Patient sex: M
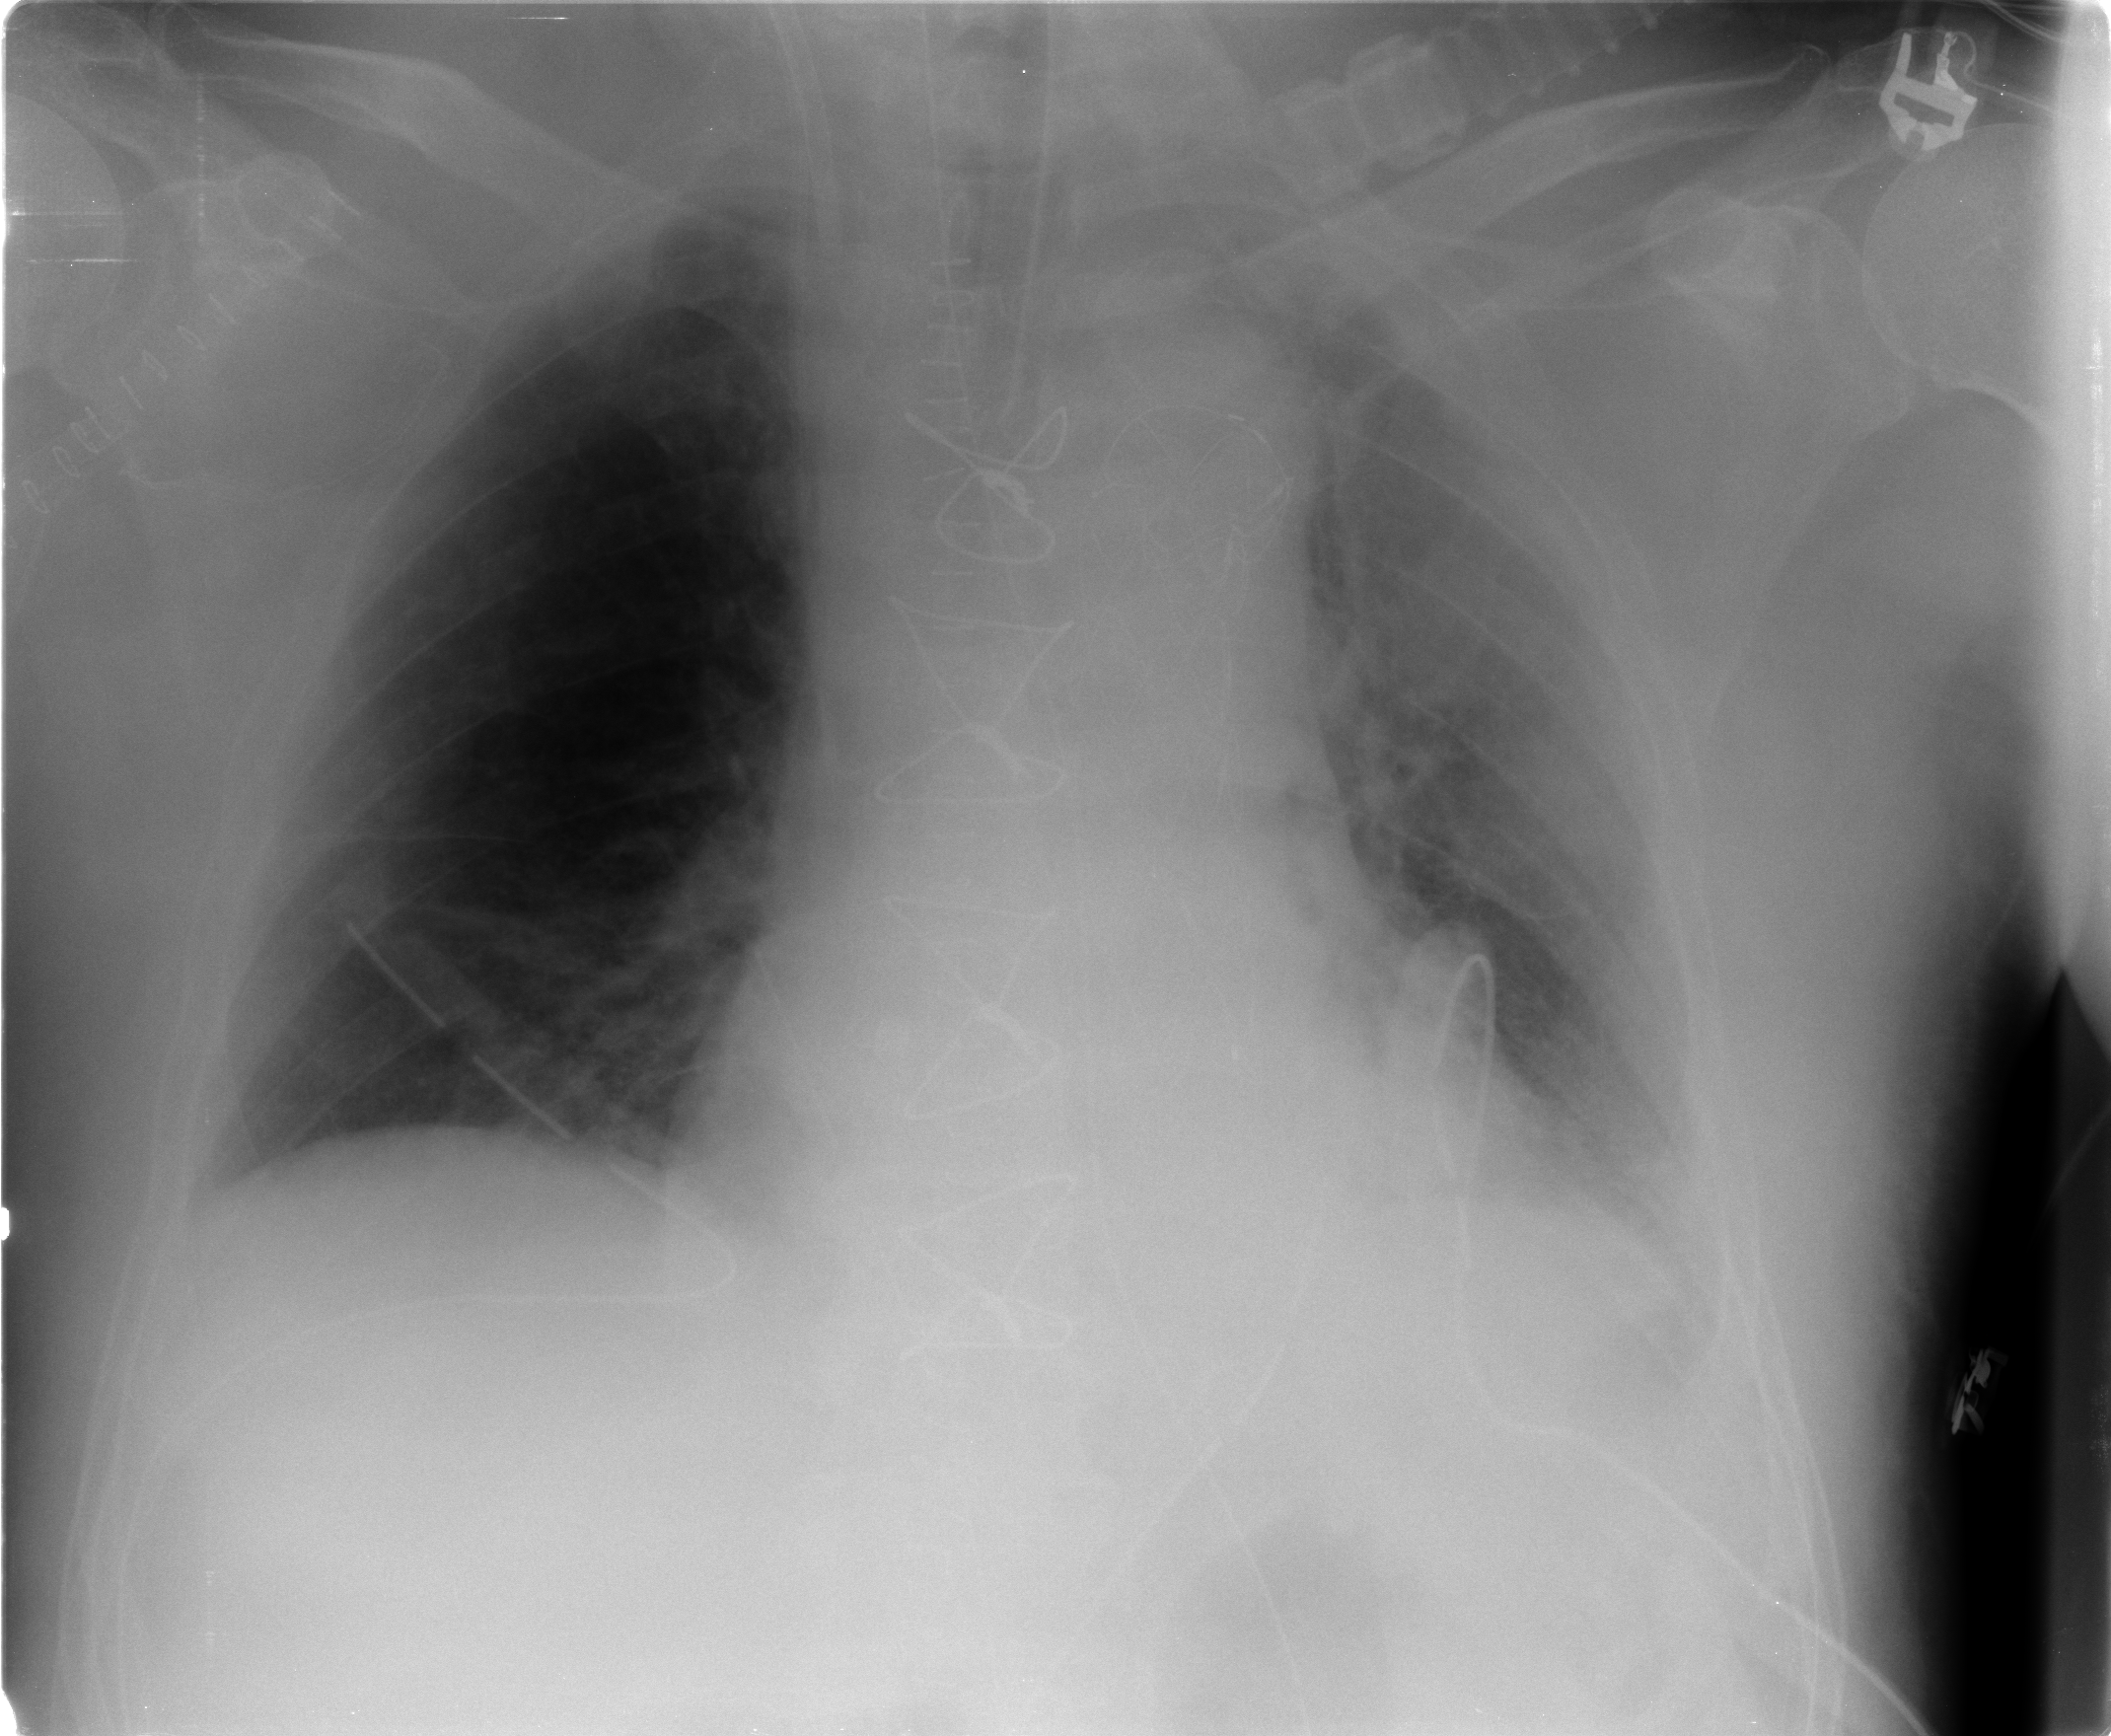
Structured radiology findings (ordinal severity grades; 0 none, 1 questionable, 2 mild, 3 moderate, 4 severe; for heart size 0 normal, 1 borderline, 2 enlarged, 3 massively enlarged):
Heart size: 2
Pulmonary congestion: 0
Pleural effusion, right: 0
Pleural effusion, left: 2
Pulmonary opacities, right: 0
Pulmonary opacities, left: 0
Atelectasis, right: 2
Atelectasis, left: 2